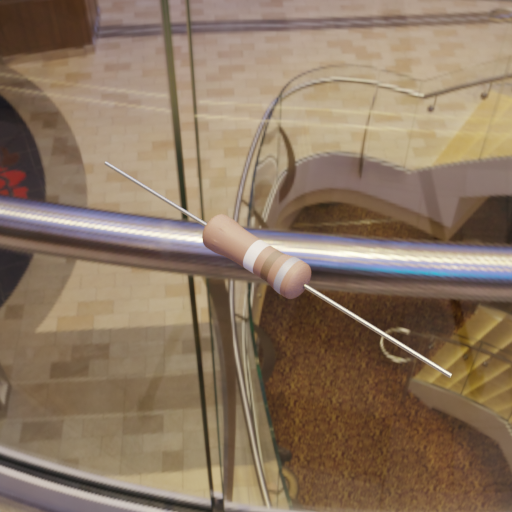
Resistor colour bands (in order): white, brown, silver